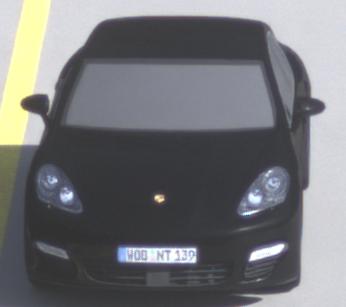
Make: Porsche
Model: Panamera
Detailed model: Panamera (970)
Model produced from: 2010/05
Model produced until: 2013/04
Doors: 5
Color: black
Road condition: dry road
Daytime: morning or afternoon
Contrast: medium contrast